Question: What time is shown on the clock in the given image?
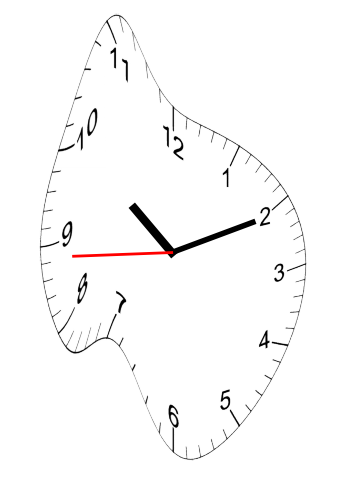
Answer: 10:10:44